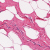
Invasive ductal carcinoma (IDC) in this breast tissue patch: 0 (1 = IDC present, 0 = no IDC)